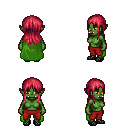
a pixel art fantasy rpg character, female body template, orc, green skin, green cape, red pants, ruby red unkempt hairstyle, ghillies, four views (front, back, left, right), 2x2 character sprite sheet, small pixel art, hard edges, no anti-aliasing